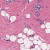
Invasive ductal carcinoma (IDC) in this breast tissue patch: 0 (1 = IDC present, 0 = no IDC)